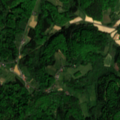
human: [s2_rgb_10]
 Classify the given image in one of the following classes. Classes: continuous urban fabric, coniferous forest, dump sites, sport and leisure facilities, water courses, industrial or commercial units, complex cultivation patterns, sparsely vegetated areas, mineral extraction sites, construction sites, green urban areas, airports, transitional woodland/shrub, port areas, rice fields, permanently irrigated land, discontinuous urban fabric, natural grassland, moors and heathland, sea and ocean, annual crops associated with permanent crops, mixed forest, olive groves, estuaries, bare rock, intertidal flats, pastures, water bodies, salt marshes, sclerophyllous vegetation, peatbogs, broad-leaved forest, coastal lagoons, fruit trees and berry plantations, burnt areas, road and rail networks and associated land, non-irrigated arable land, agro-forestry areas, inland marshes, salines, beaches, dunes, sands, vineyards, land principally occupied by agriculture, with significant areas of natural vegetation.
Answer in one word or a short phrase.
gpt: pastures, complex cultivation patterns, broad-leaved forest, mixed forest